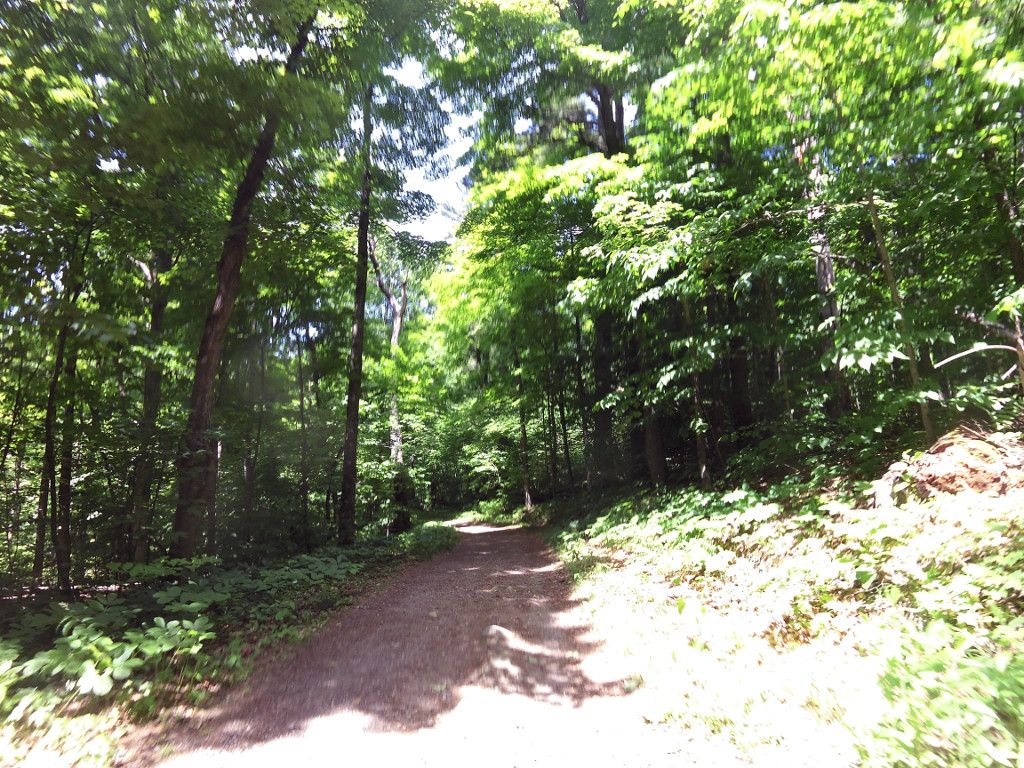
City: ottawa-gatineau